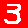
Digit: 3